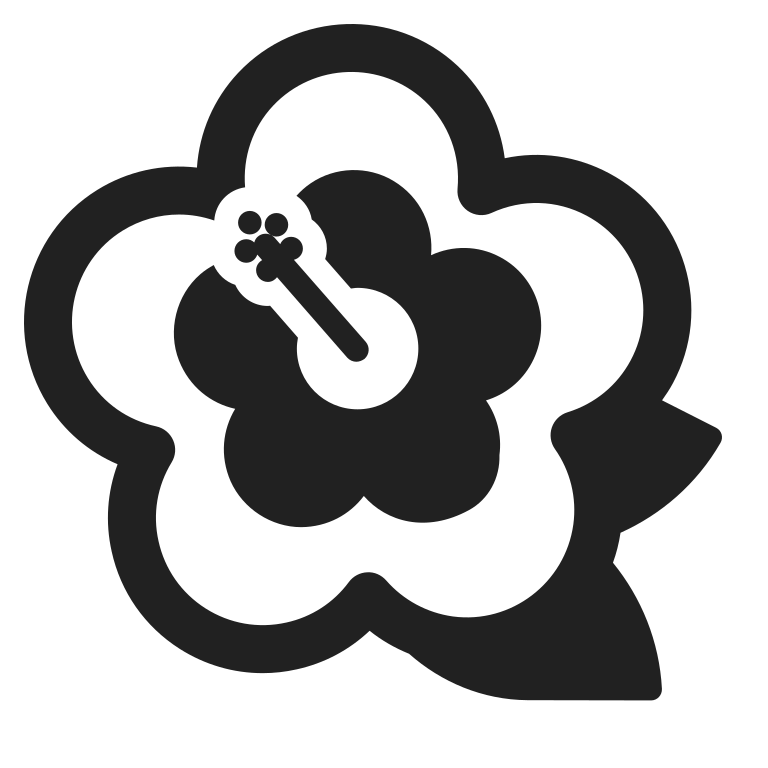
hibiscus high contrast